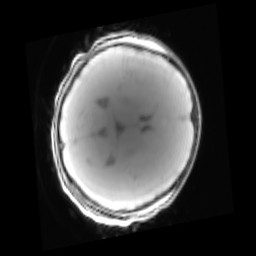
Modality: PDw
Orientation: axial
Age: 13
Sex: female
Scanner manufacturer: siemens
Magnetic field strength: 3 T
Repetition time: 0.25 s
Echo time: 0.00103 s